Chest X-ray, AP view. Patient: 64 years old, sex F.
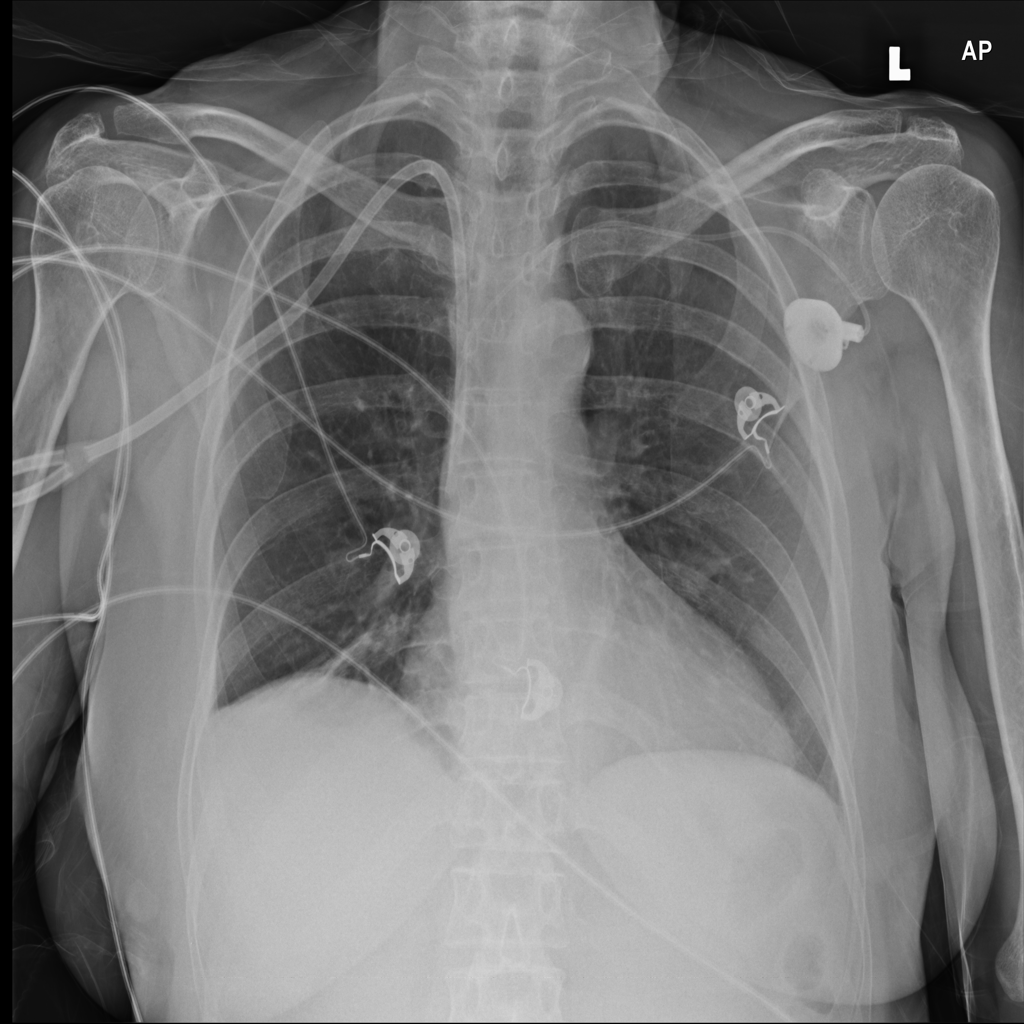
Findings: Atelectasis, Infiltration